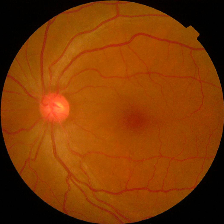
Diabetic retinopathy grade: No DR